Field crop: maize
Growth stage: 1
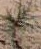
Species: salsola